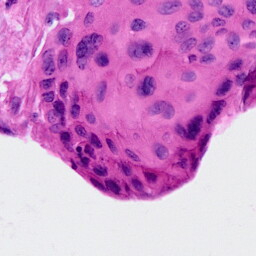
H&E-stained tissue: Cervix